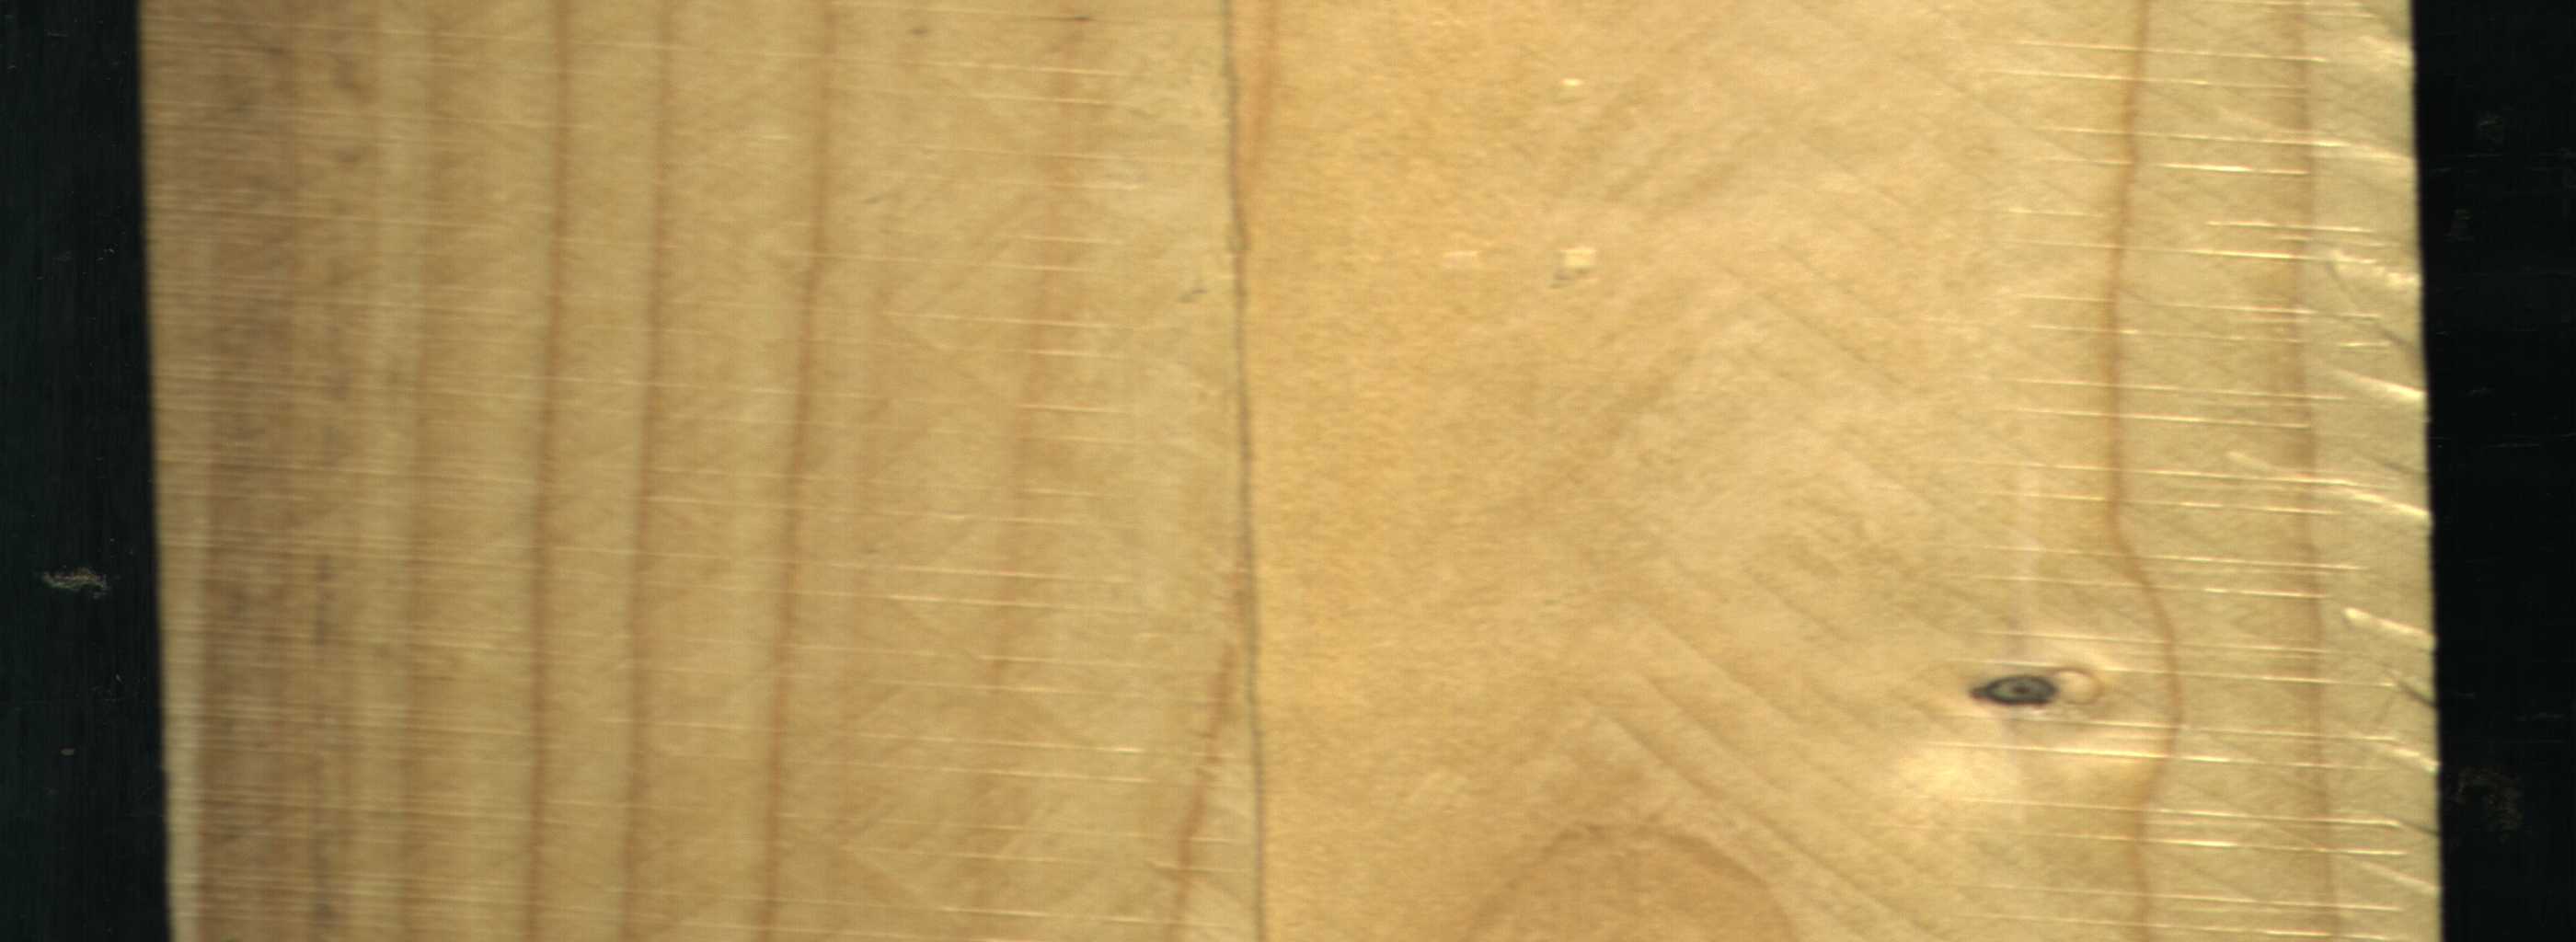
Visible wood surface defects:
Live_Knot